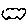
Label: cloud